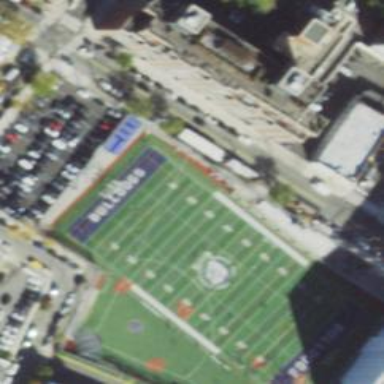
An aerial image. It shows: American football pitch with artificial turf surface for leisure land.